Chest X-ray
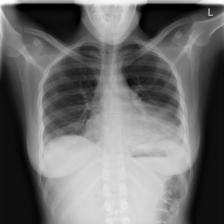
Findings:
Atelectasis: negative
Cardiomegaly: negative
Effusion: negative
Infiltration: negative
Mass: negative
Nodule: negative
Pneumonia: negative
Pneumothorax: negative
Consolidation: negative
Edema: negative
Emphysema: negative
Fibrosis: negative
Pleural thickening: negative
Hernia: negative